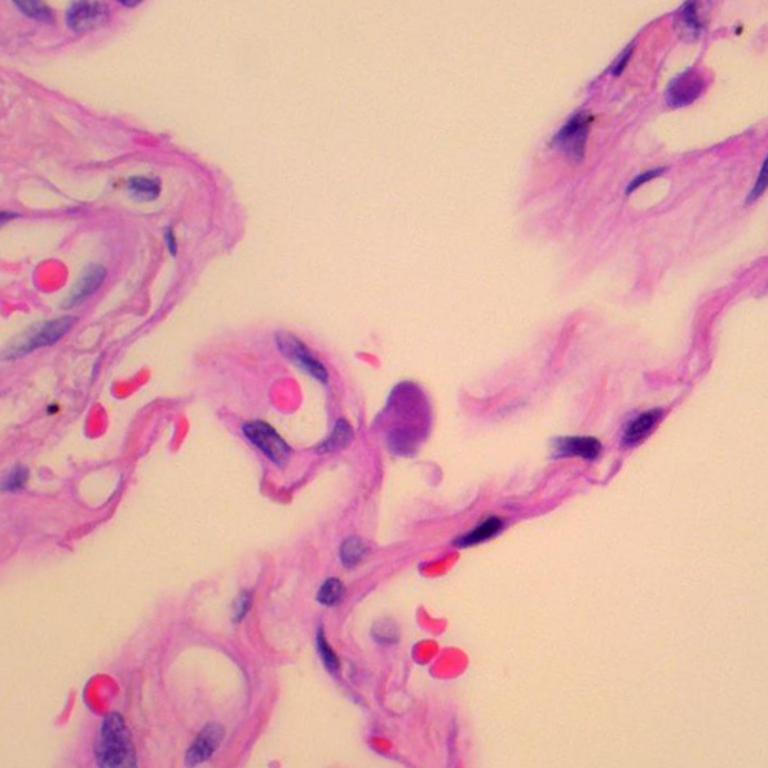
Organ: lung
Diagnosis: benign